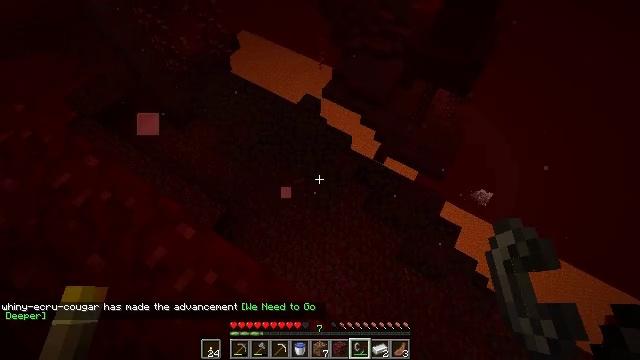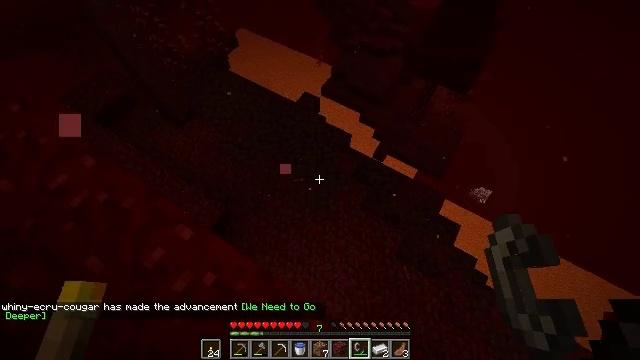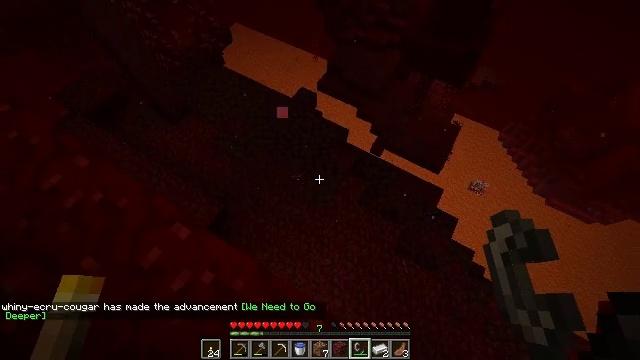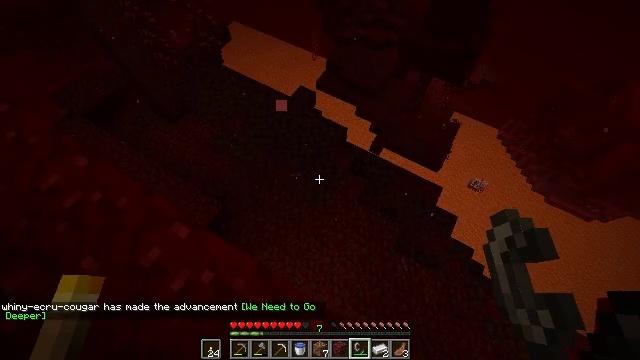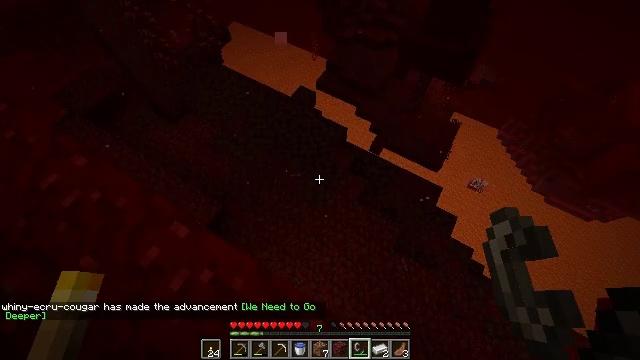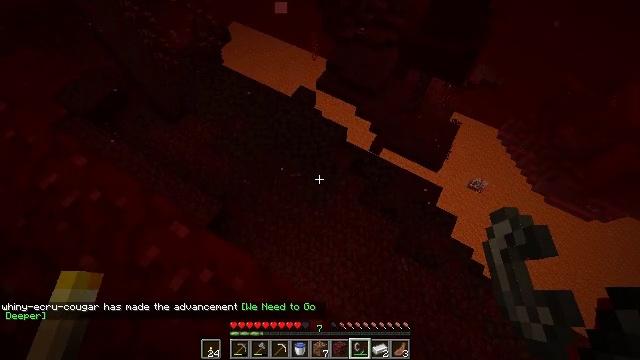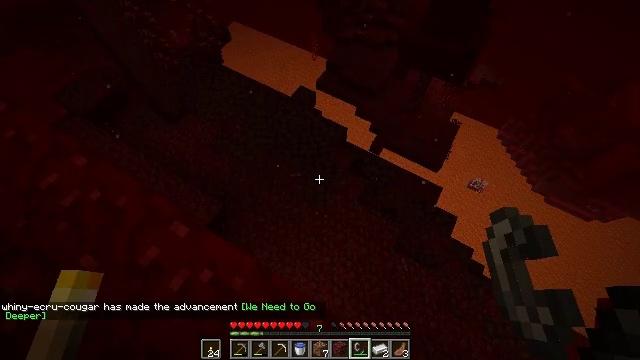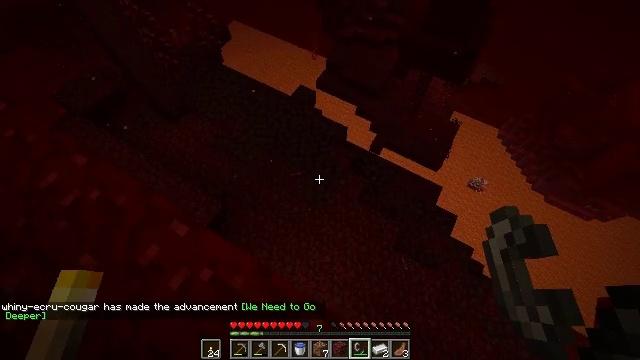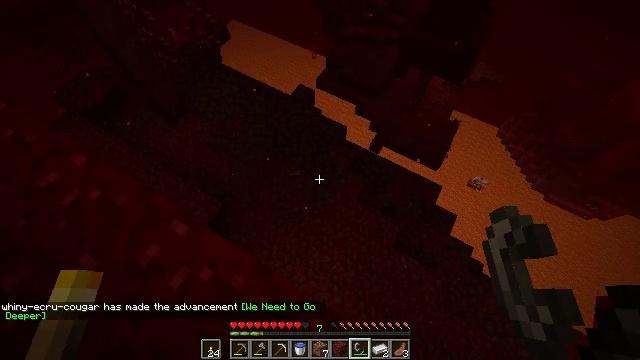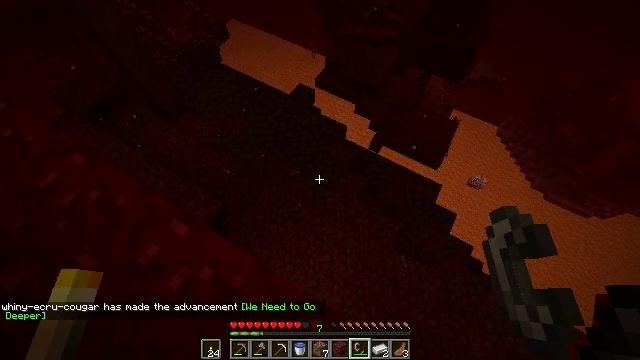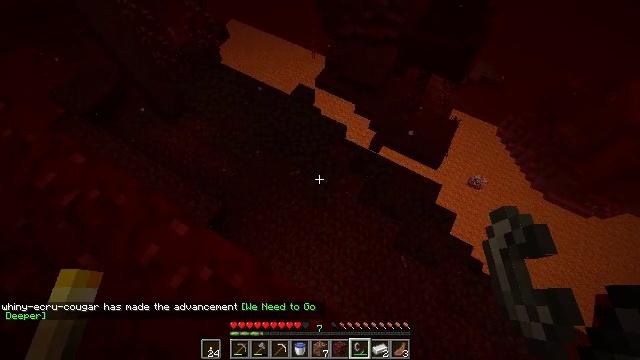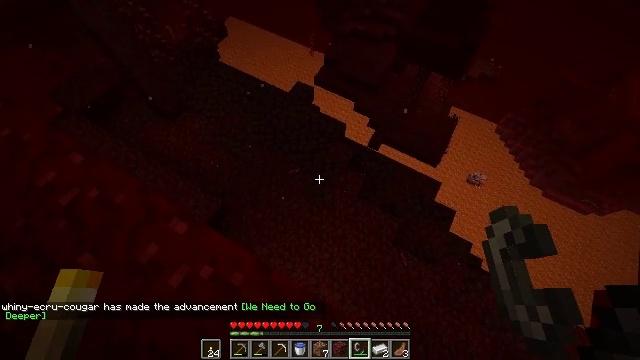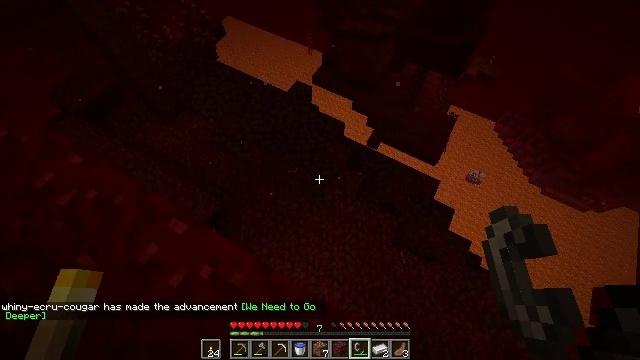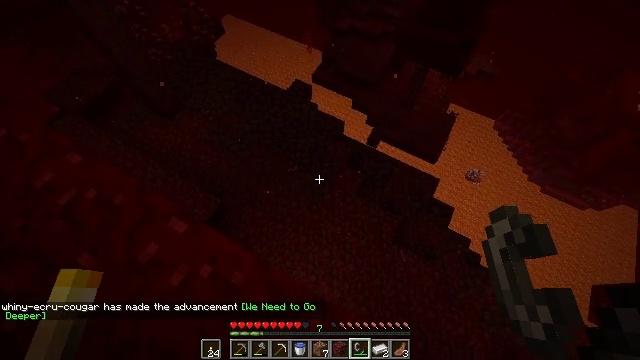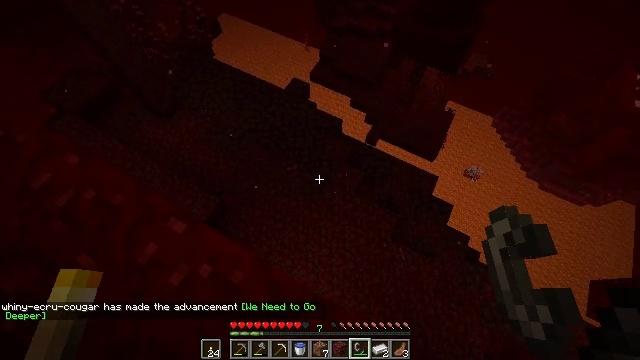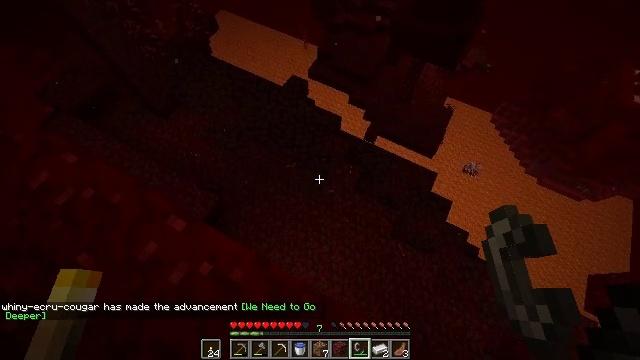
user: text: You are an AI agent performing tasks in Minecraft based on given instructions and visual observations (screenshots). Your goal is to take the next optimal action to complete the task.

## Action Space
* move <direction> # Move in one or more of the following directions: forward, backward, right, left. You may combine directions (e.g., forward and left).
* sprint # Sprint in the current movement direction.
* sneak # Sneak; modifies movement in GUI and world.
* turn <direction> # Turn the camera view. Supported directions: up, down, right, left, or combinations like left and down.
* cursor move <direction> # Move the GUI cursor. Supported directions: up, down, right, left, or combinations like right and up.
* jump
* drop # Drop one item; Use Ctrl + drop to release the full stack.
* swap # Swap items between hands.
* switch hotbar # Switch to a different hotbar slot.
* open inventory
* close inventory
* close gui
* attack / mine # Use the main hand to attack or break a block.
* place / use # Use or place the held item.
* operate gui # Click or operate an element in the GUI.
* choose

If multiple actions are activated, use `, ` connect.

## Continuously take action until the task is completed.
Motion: motion action
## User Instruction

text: Gather crimson stem from a crimson forest.
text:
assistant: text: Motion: no_op
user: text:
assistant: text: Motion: turn right and down
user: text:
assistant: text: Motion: no_op
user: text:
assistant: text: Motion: no_op
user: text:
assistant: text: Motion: no_op
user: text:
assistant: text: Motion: no_op
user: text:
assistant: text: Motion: no_op
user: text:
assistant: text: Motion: no_op
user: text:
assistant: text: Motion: no_op
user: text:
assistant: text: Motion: no_op
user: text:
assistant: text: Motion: no_op
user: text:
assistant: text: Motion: no_op
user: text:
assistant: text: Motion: no_op
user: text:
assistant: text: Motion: no_op
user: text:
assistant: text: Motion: no_op
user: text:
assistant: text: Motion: no_op
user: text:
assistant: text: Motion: no_op
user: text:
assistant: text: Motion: no_op
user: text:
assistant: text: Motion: no_op
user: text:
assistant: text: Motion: no_op
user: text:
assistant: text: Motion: no_op
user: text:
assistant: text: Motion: no_op
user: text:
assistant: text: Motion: no_op
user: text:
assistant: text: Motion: no_op
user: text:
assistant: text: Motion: no_op
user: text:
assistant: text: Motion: no_op
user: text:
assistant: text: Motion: no_op
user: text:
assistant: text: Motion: no_op
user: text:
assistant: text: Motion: no_op
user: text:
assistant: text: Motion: no_op